Question: I am trying to do something similar to <URL> but in Android.

In Android I can extend the 'ProgressBar' but I am doubting of how to add the 'TextViews' on top. In iphone it was easy because I can use absolute positions, but not here.
Any ideas?
EDIT:
I decided to use 'SeekBar' instead of 'ProgressBar' to add the thumb drawable. I commented below. Some points to notice:
- - - -
My progress so far:
'''
public class SliderFrameLayout extends FrameLayout implements OnSeekBarChangeListener {
private SeekBar mSlider;
private Context mContext;
private int mSize = 3;
private TextView[] mTextViews;
private String[] mTexts = {"Nafta", "Gas", "Gasoil"};
public SliderFrameLayout(Context context, AttributeSet attrs) {
super(context, attrs);
mContext = context;
setWillNotDraw(false);
mTextViews = new TextView[mSize];
addSlider();
addTextViews();
}
private void addTextViews() {
for ( int i=0 ; i < mSize ; i++ ) {
TextView tv;
tv = new TextView(mContext);
tv.setLayoutParams(new LayoutParams(LayoutParams.WRAP_CONTENT,
LayoutParams.WRAP_CONTENT));
tv.setText(mTexts[i]);
mTextViews[i] = tv;
addView(tv);
}
}
private void addSlider() {
FrameLayout fl = new FrameLayout(mContext, null);
LayoutParams params = new LayoutParams(LayoutParams.FILL_PARENT, LayoutParams.WRAP_CONTENT);
fl.setLayoutParams(params);
fl.setPadding(30, 30, 30, 0);
mSlider = new SeekBar(mContext, null);
LayoutParams lp = new LayoutParams(LayoutParams.FILL_PARENT, LayoutParams.WRAP_CONTENT);
//lp.setMargins(30, 30, 30, 0);
//mSlider.setPadding(30, 30, 30, 0);
mSlider.setLayoutParams(lp);
//mSlider.setMax(mSize-1);
mSlider.setThumbOffset(30);
//mSlider.setProgressDrawable(mContext.getResources().getDrawable(R.drawable.slider_track));
//mSlider.setThumb(mContext.getResources().getDrawable(R.drawable.slider_thumb));
mSlider.setOnSeekBarChangeListener(this);
//addView(mSlider);
fl.addView(mSlider);
addView(fl);
}
@Override
protected void onDraw(Canvas canvas) {
super.onDraw(canvas);
Rect rectf = new Rect();
mSlider.getLocalVisibleRect(rectf);
Log.d("WIDTH :",String.valueOf(rectf.width()));
Log.d("HEIGHT :",String.valueOf(rectf.height()));
Log.d("left :",String.valueOf(rectf.left));
Log.d("right :",String.valueOf(rectf.right));
Log.d("top :",String.valueOf(rectf.top));
Log.d("bottom :",String.valueOf(rectf.bottom));
int sliderWidth = mSlider.getWidth();
int padding = sliderWidth / (mSize-1);
for ( int i=0 ; i < mSize ; i++ ) {
TextView tv = mTextViews[i];
tv.setPadding(i* padding, 0, 0, 0);
}
}
@Override
public void onProgressChanged(SeekBar seekBar, int progress,
boolean fromUser) {
// TODO Auto-generated method stub
}
@Override
public void onStartTrackingTouch(SeekBar seekBar) {
// TODO Auto-generated method stub
}
@Override
public void onStopTrackingTouch(SeekBar seekBar) {
Log.d("SEEK", "value: " + seekBar.getProgress());
seekBar.setProgress(50);
}
}
'''
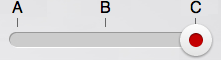
Answer: You're already overriding 'onDraw', why not just draw the text strings yourself? Rather than go through the overhead of adding TextViews and messing with the padding, just use 'canvas.drawText' to physically draw the text strings in the right place.
You can specify the style and color of the text using a 'Paint' object:
'''
Paint textPaint = new Paint(Paint.ANTI_ALIAS_FLAG);
textPaint.setColor(r.getColor(R.color.text_color));
textPaint.setFakeBoldText(true);
textPaint.setSubpixelText(true);
textPaint.setTextAlign(Align.LEFT);
'''
And get the exact positioning by using the measureText method on that Paint object to find what width a particular string would be when drawn on a canvas:
'''
textWidth = (int)textPaint.measureText(mTexts[i]);
'''
Then you can iterate over your array of text strings and draw each string in the right place.
'''
@Override
protected void onDraw(Canvas canvas) {
int myWidth = getMeasuredWidth()-LEFT_PADDING-RIGHT_PADDING;
int separation = myWidth / (mSize-1);
for (int i = 0; i++; i < mSize) {
int textWidth = (int)textPaint.measureText(mTexts[i]);
canvas.drawText(mTexts[i],
LEFT_PADDING+(i*separation)-(int)(textWidth/2),
TOP_PADDING,
textPaint);
}
}
'''
You'll probably want to do the measurements in onMeasure instead of onDraw, and you should probably only measure the width of each string when you change the text or the paint, but I've put it all in one place to (hopefully) make it easier to follow.